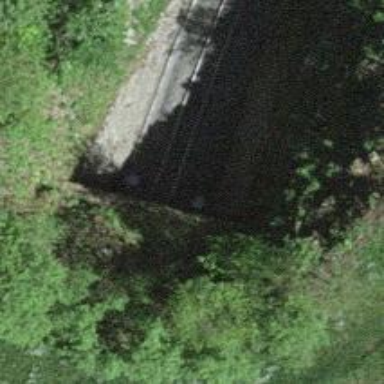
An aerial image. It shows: Narrow-gauge railway tunnel with electrified tracks and single track.